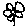
Label: flower